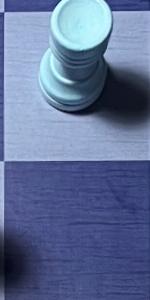
Label: Empty